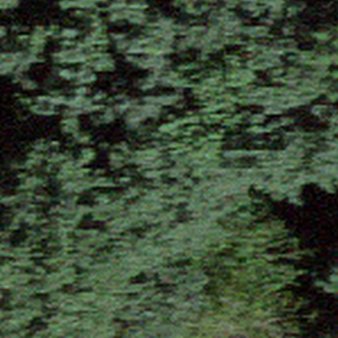
Label: other